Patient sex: F
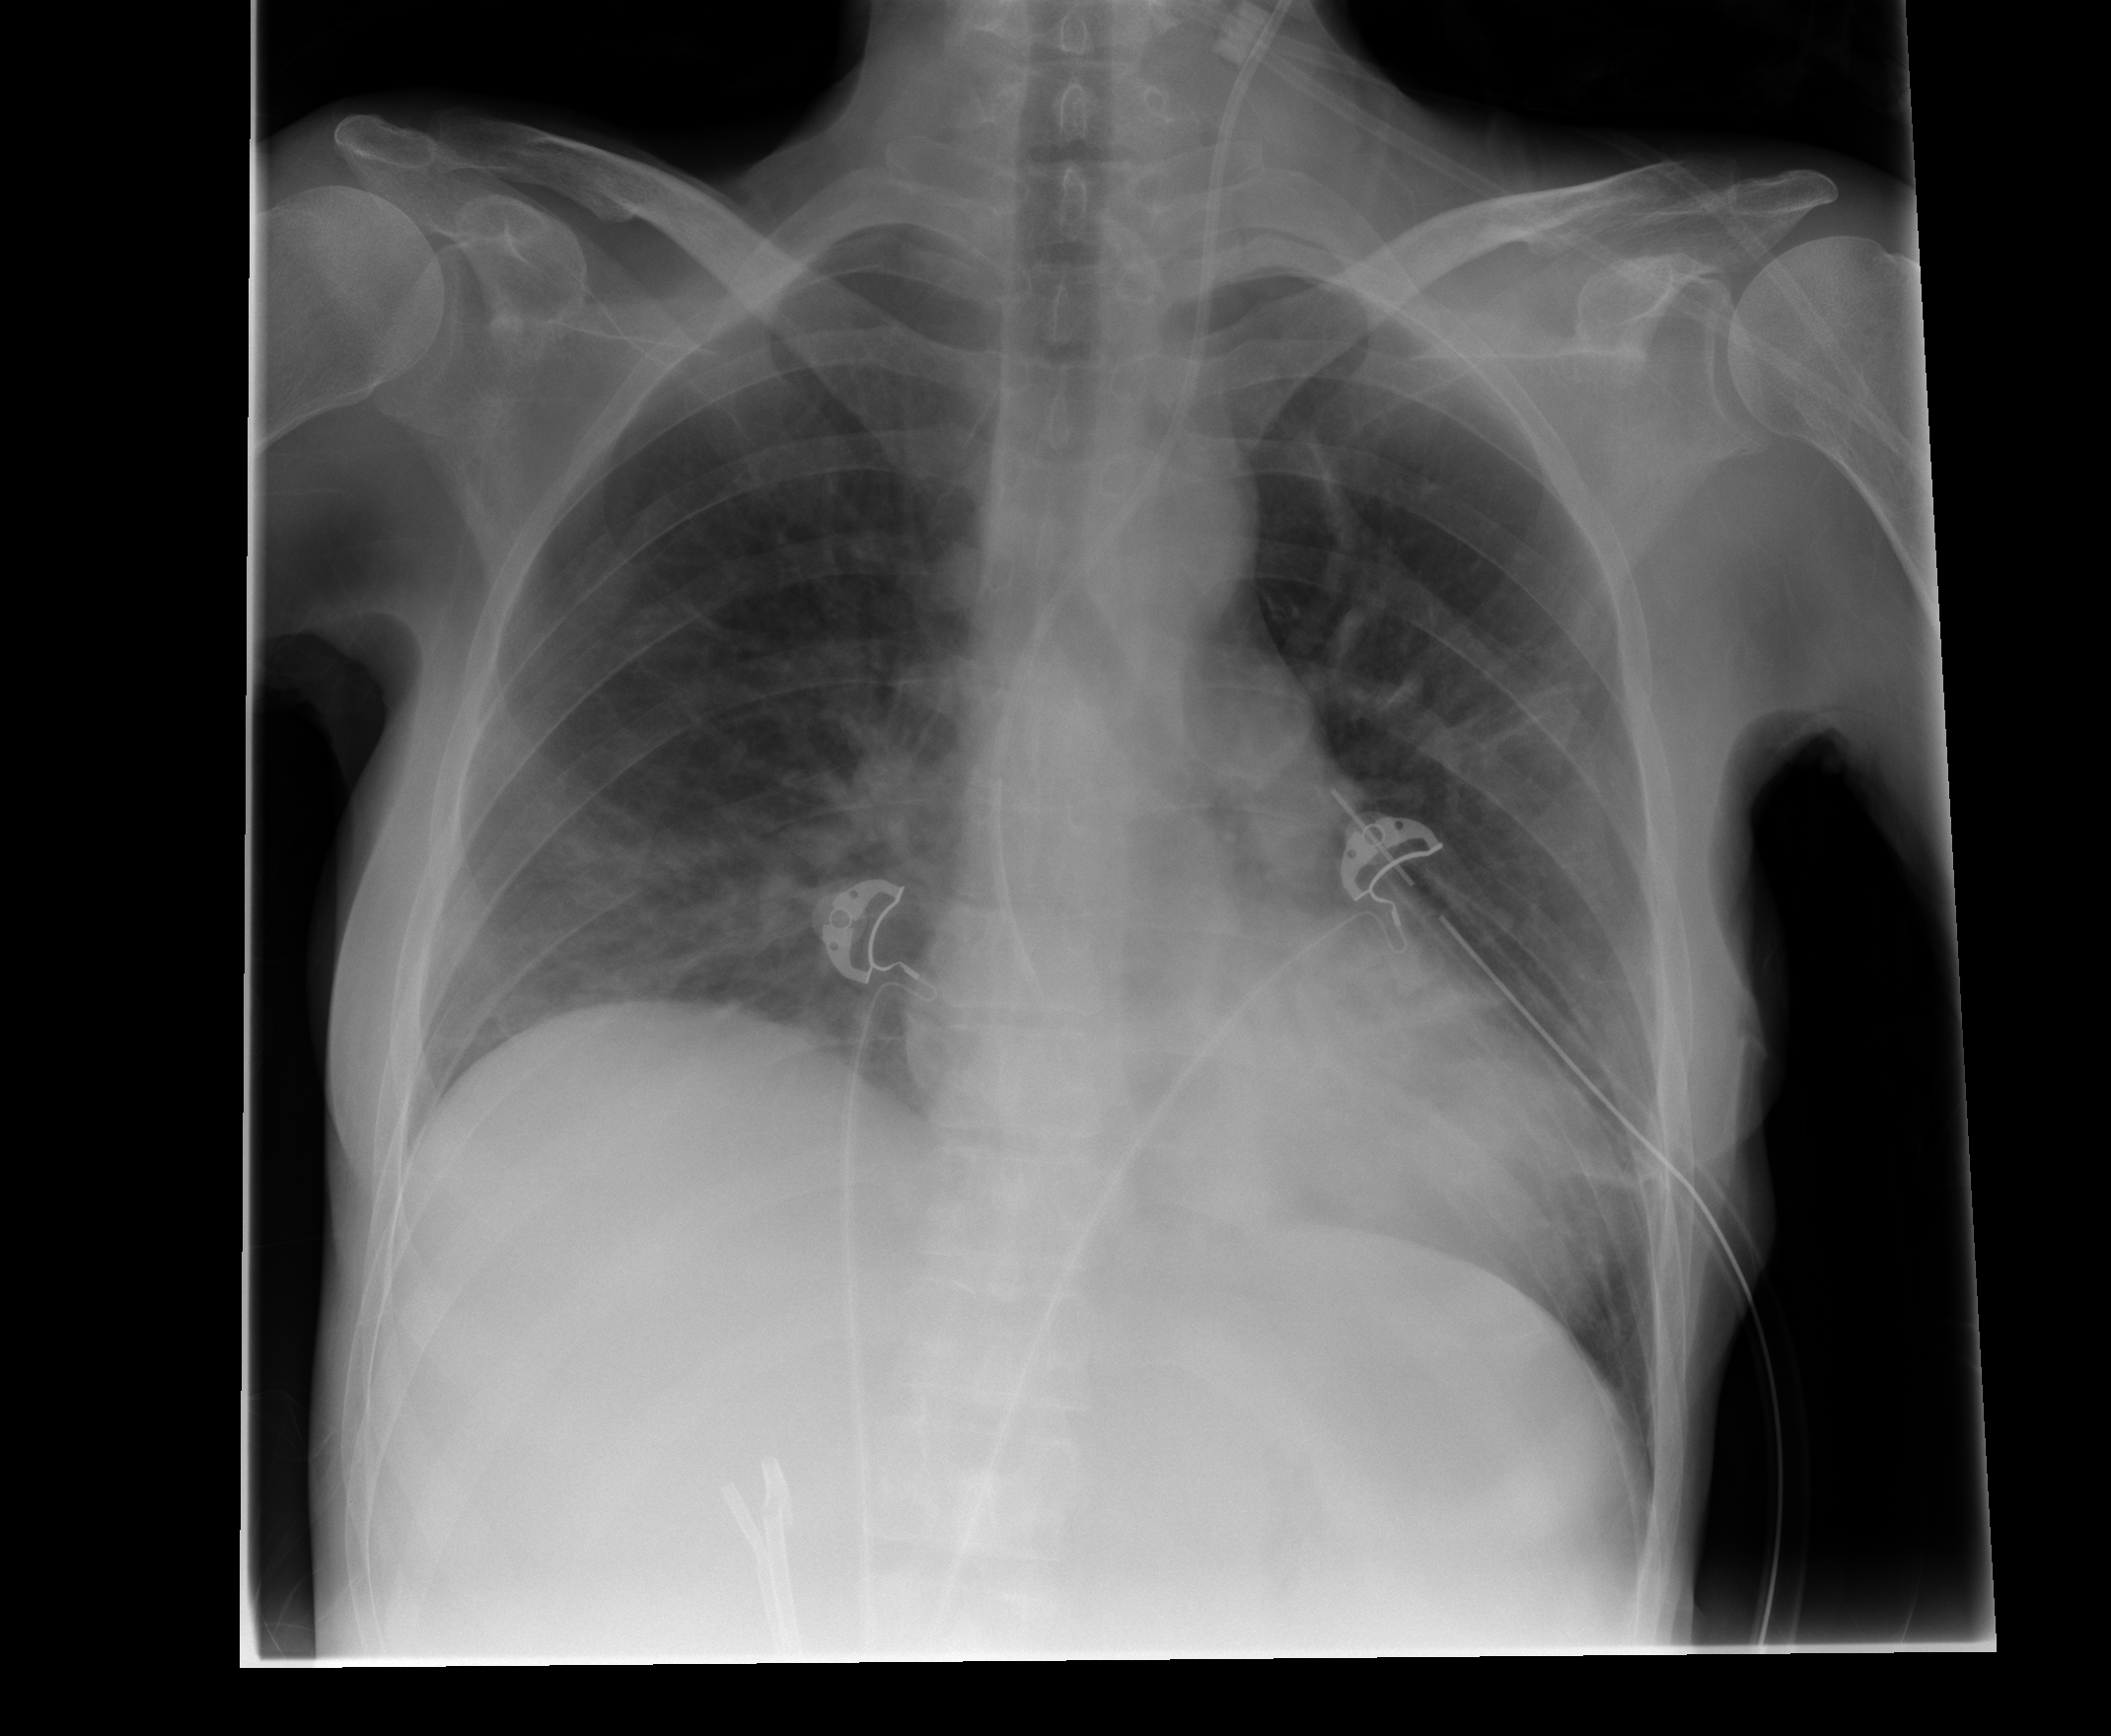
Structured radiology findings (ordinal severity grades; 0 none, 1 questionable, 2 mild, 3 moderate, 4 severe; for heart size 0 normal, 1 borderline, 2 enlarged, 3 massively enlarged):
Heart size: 0
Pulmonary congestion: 0
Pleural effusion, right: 0
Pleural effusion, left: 0
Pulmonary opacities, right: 1
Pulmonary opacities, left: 0
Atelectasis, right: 1
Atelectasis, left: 1